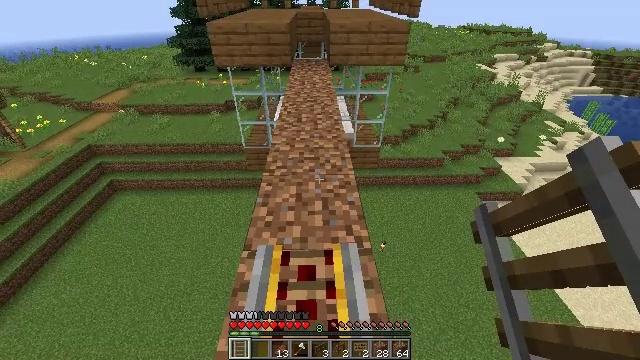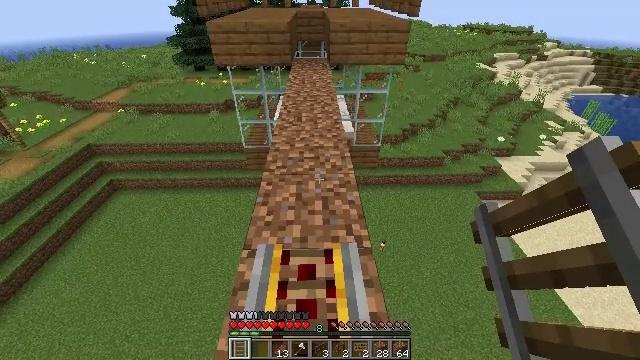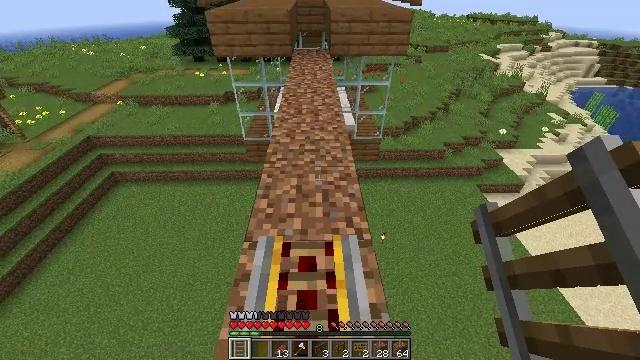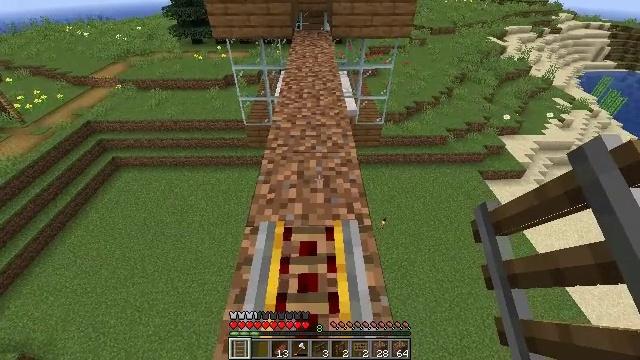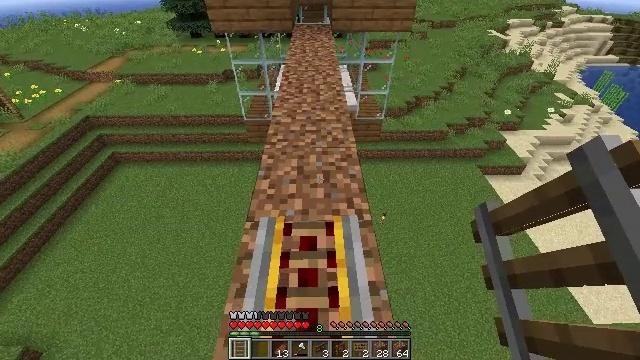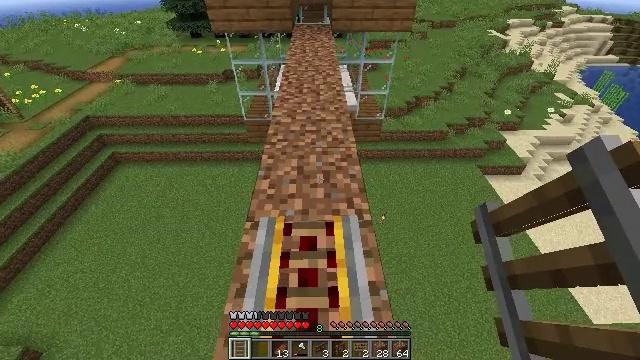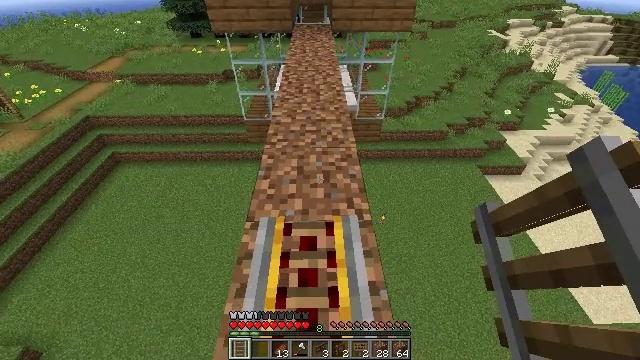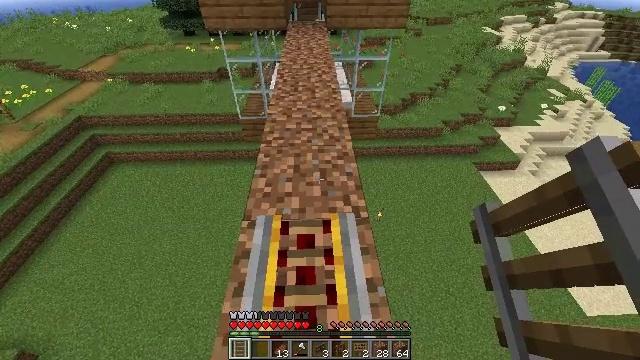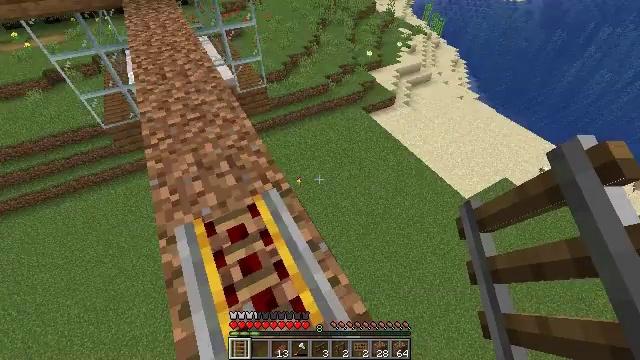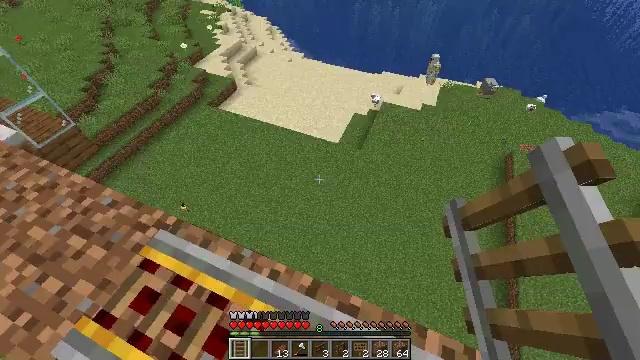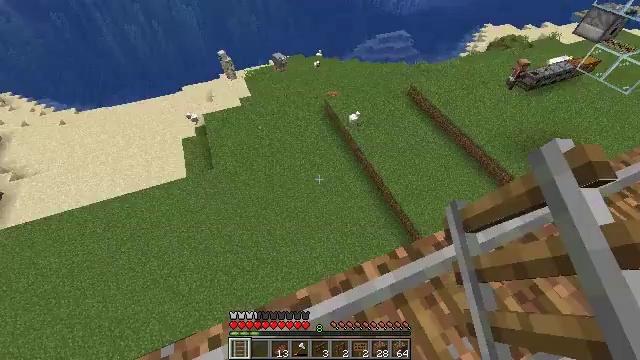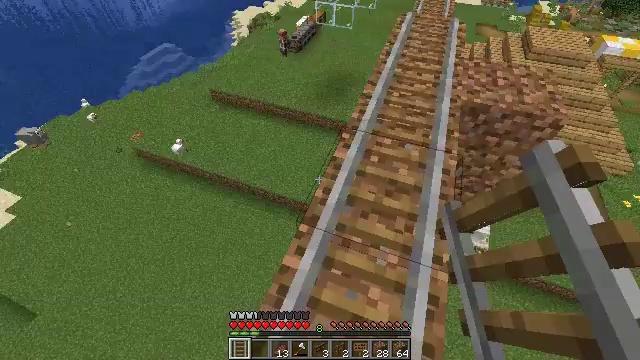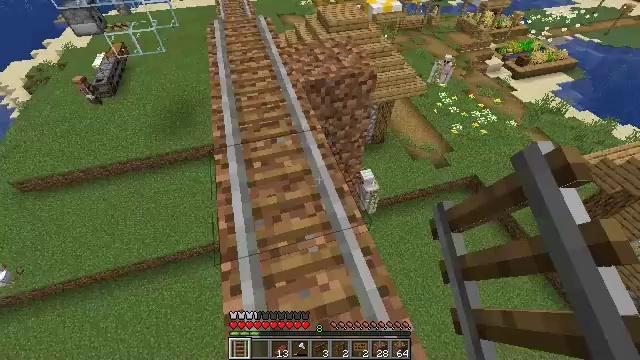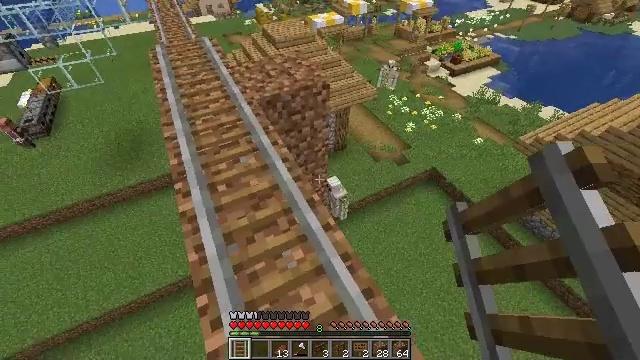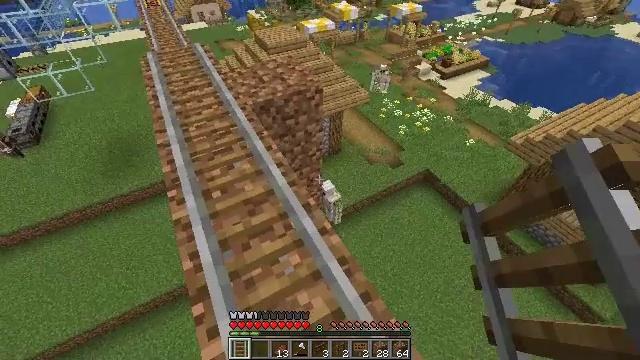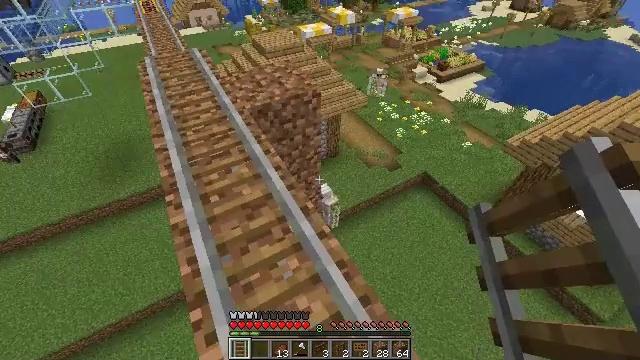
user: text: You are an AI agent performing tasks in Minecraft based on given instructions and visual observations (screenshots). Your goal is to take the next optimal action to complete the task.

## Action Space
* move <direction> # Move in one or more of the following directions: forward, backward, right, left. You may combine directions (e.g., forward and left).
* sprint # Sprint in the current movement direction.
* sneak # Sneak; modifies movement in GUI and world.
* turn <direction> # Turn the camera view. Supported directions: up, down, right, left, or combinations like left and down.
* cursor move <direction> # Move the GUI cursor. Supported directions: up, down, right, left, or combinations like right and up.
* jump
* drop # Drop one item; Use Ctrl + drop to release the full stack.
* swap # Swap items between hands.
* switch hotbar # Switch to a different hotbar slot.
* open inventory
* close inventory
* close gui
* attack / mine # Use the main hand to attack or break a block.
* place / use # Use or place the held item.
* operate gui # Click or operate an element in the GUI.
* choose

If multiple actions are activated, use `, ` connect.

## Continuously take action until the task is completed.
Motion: motion action
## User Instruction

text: Mine the powered rail from the track.
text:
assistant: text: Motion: no_op
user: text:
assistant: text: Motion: turn down
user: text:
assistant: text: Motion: turn down
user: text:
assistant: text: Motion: turn down
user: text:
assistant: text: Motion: no_op
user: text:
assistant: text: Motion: no_op
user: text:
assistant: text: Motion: turn right
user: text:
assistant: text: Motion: turn right and down
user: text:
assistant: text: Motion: turn right and down
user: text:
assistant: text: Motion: turn right
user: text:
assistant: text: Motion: turn right
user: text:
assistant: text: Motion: turn right
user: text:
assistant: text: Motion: turn right and up
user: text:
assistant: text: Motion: turn right
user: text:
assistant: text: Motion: no_op
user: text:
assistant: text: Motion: no_op
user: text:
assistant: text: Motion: no_op
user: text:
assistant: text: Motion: no_op
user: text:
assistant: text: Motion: no_op
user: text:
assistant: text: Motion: turn left and up
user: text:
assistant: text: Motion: turn left and up
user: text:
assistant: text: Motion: turn left and up
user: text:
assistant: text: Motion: turn left and up
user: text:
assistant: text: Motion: move forward, turn up
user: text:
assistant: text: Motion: move forward, turn up
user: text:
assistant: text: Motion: move forward
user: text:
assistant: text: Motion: move forward
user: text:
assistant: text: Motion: move forward
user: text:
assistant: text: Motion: move forward
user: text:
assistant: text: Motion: move forward, sprint